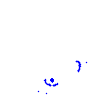
Particle: kaon